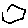
Label: hexagon